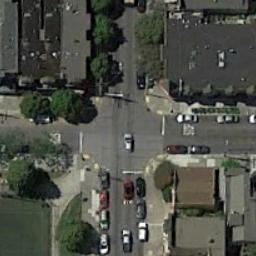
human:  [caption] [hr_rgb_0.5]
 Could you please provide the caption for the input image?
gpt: The traffic flows in different directions at the intersection .

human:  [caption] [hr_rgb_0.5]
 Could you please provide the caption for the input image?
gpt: An intersection with normal traffic is between some neatly arranged houses .

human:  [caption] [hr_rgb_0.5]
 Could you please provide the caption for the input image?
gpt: There are many different shapes of buildings beside the intersection .

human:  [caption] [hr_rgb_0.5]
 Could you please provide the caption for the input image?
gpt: There are many moving and waiting vehicles on the road at the intersection, Many buildings and some trees around the intersection .

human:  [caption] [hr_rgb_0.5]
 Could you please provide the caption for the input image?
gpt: There are some buildings and green trees beside the intersection .